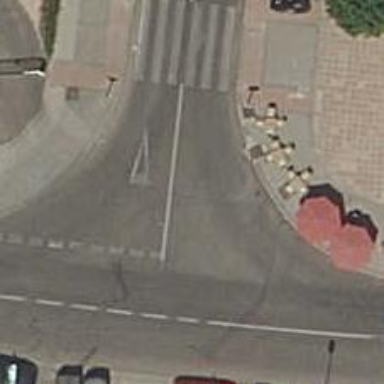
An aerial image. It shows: Road with "give way" sign.